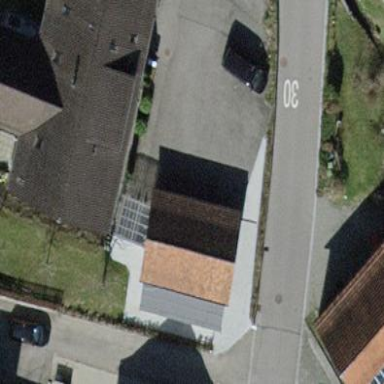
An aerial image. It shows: Garage.